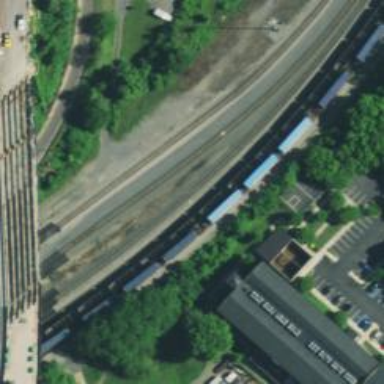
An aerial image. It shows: Railway yard in service.